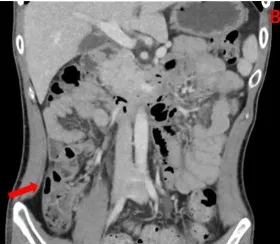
(B) Enhanced CT abdomen showing the result of multiple complex renal cysts (as indicated by the red arrows).
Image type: radiology (ct)